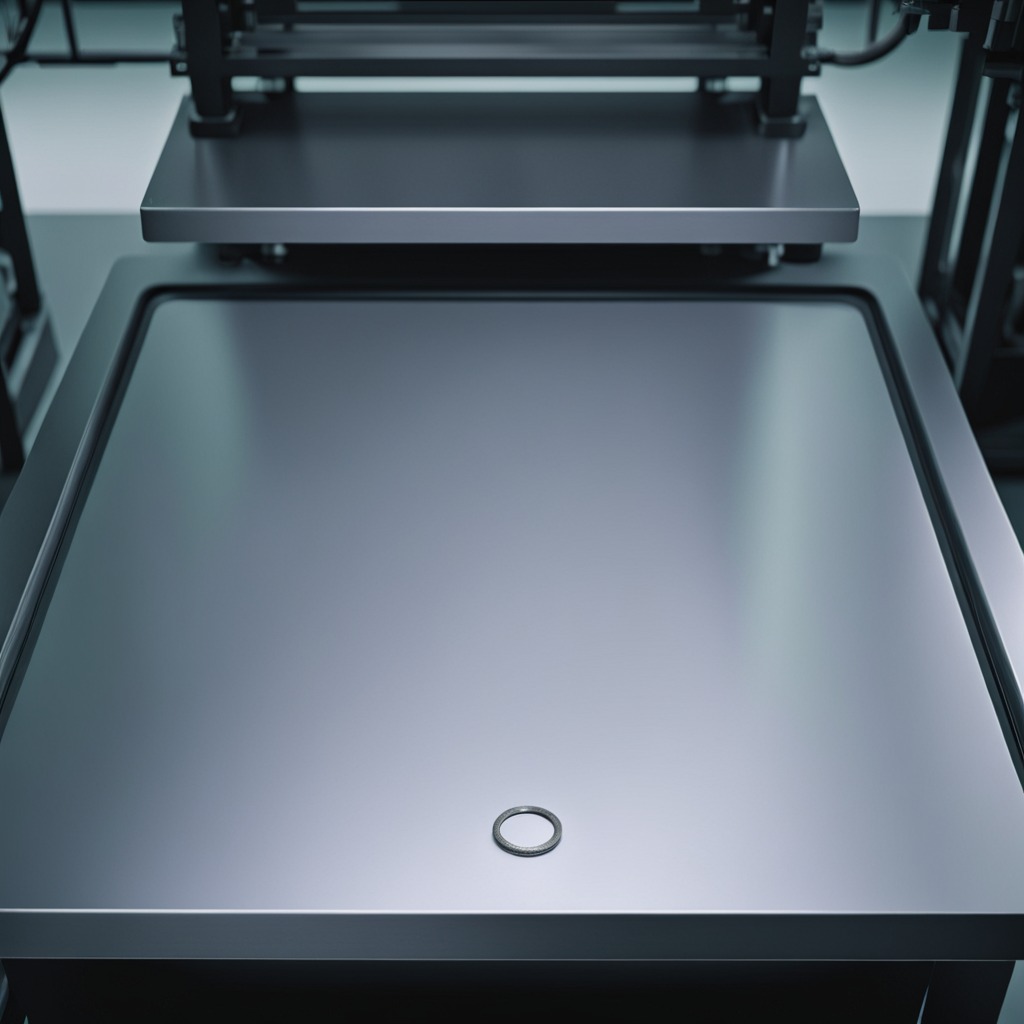
A flat metal washer is lying on a metal table in a machine shop under fluorescent lights.